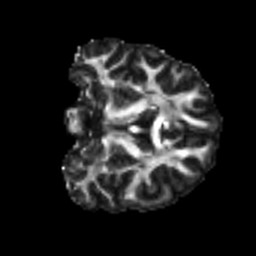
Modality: FA
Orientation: coronal
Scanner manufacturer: siemens
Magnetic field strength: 3 T
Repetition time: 4 s
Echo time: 0.0594 s